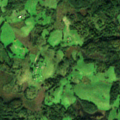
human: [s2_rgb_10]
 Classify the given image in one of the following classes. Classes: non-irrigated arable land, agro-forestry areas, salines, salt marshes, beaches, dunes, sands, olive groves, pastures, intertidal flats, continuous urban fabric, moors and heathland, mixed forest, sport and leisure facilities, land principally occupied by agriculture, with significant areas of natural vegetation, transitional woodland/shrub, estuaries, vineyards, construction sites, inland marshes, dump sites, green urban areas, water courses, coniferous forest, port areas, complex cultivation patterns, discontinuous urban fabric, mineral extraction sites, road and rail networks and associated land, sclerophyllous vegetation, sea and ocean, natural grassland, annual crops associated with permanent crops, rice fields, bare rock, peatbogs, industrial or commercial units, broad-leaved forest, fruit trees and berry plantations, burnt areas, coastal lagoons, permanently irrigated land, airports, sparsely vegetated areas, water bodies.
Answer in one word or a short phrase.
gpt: complex cultivation patterns, land principally occupied by agriculture, with significant areas of natural vegetation, broad-leaved forest